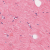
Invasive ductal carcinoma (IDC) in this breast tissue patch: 0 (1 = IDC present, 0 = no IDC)